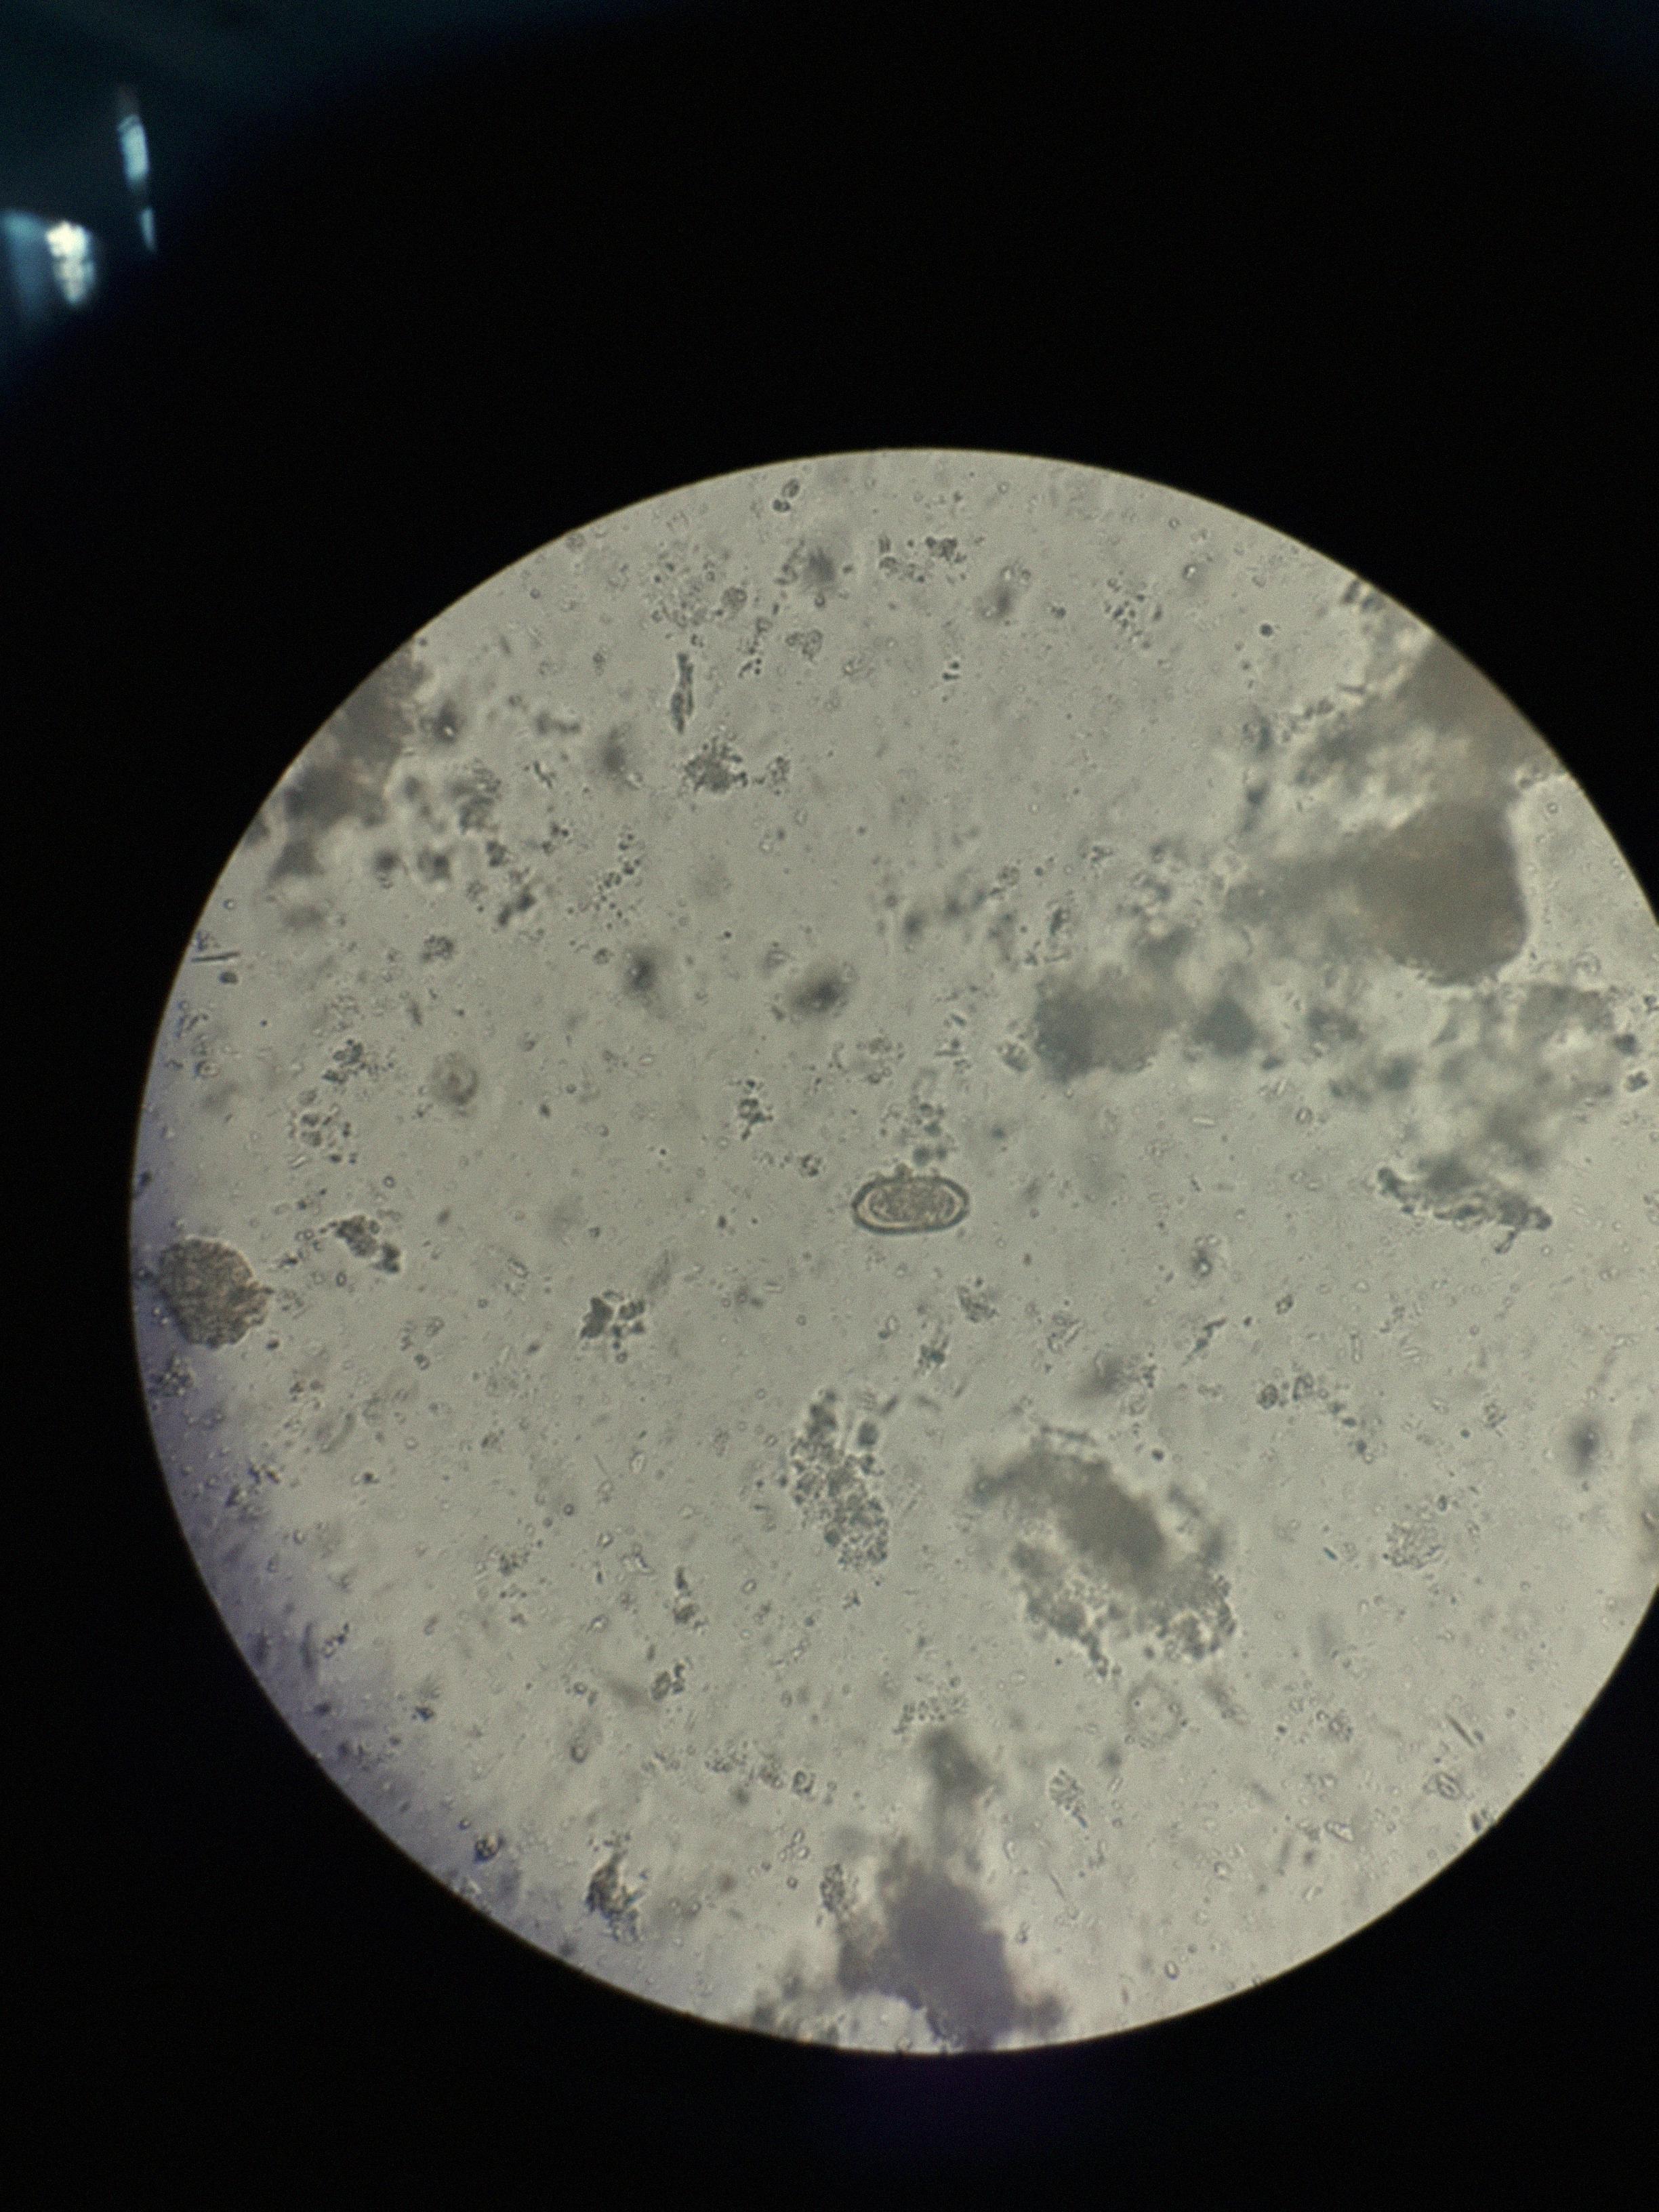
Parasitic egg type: Capillaria philippinensis